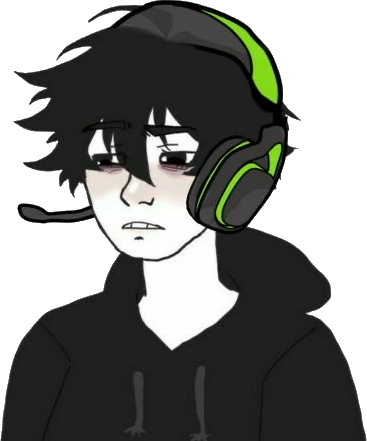
Label: 5_Twinkjak